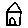
Label: house